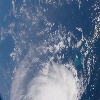
Label: cloud